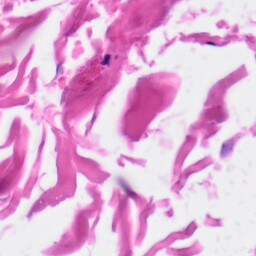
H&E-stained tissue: Skin